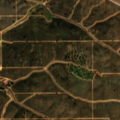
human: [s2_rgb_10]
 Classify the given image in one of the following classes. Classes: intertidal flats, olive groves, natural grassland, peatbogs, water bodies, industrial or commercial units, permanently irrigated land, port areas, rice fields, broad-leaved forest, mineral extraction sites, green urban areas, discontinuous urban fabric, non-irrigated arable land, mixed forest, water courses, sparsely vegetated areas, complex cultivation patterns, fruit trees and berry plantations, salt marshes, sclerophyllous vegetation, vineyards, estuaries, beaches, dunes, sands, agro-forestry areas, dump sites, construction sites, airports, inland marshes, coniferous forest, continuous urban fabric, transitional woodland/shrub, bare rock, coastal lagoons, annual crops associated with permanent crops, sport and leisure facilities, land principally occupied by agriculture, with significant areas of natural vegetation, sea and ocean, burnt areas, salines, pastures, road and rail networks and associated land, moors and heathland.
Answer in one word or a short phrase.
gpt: permanently irrigated land, olive groves